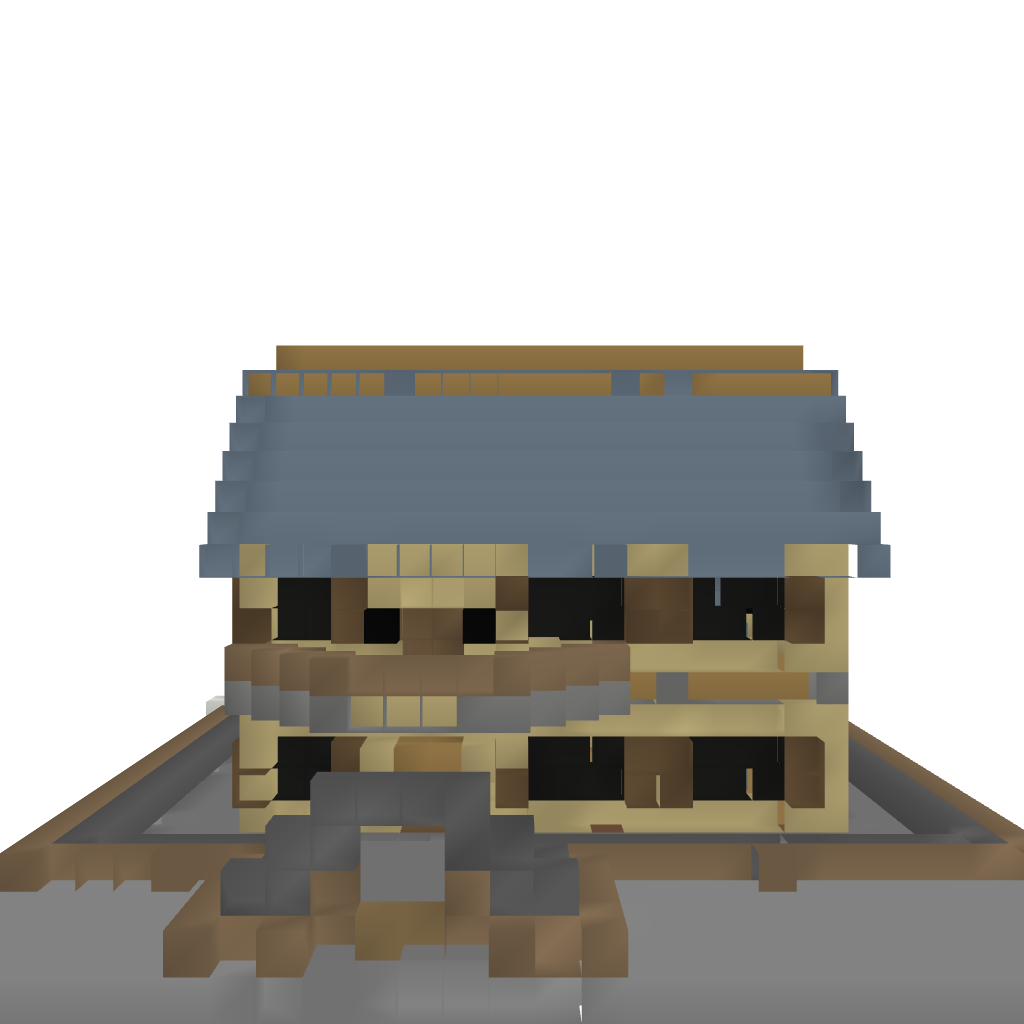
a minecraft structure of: Medium town house